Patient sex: M
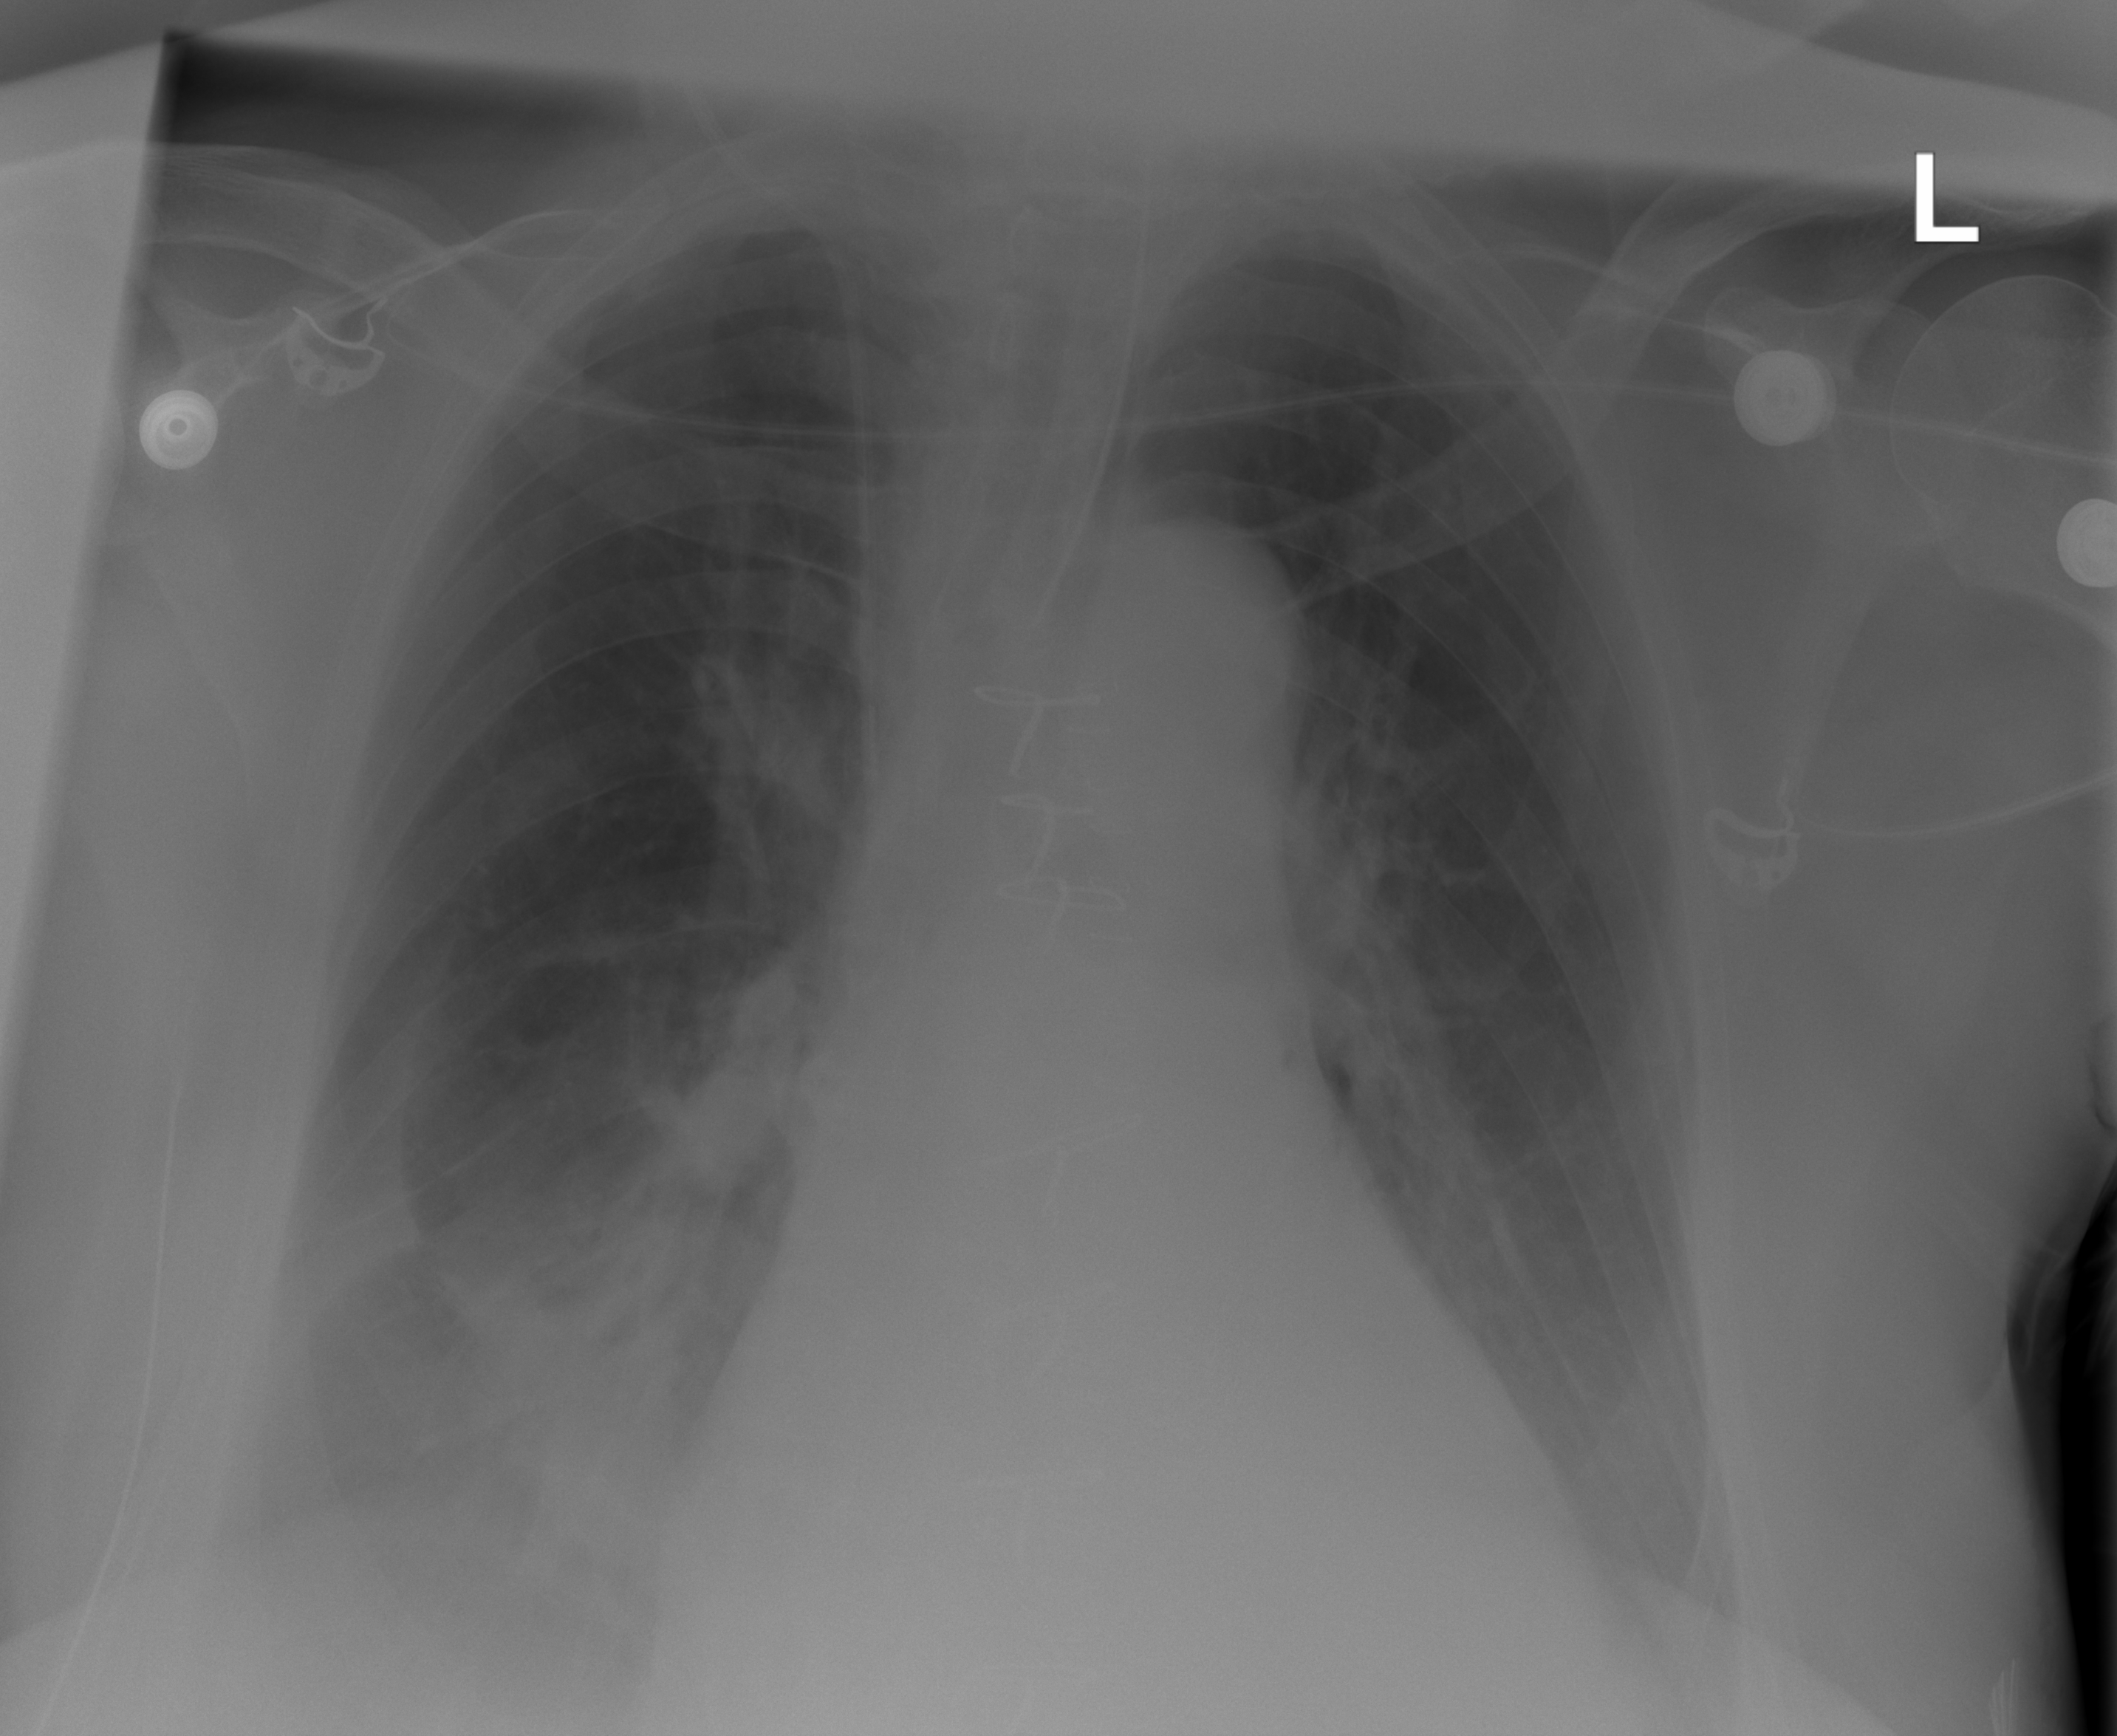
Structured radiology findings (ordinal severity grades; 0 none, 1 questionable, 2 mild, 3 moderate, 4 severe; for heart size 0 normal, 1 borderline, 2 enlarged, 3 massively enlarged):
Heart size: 2
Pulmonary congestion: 0
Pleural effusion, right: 3
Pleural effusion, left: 1
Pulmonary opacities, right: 2
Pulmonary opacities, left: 0
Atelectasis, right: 3
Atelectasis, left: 0